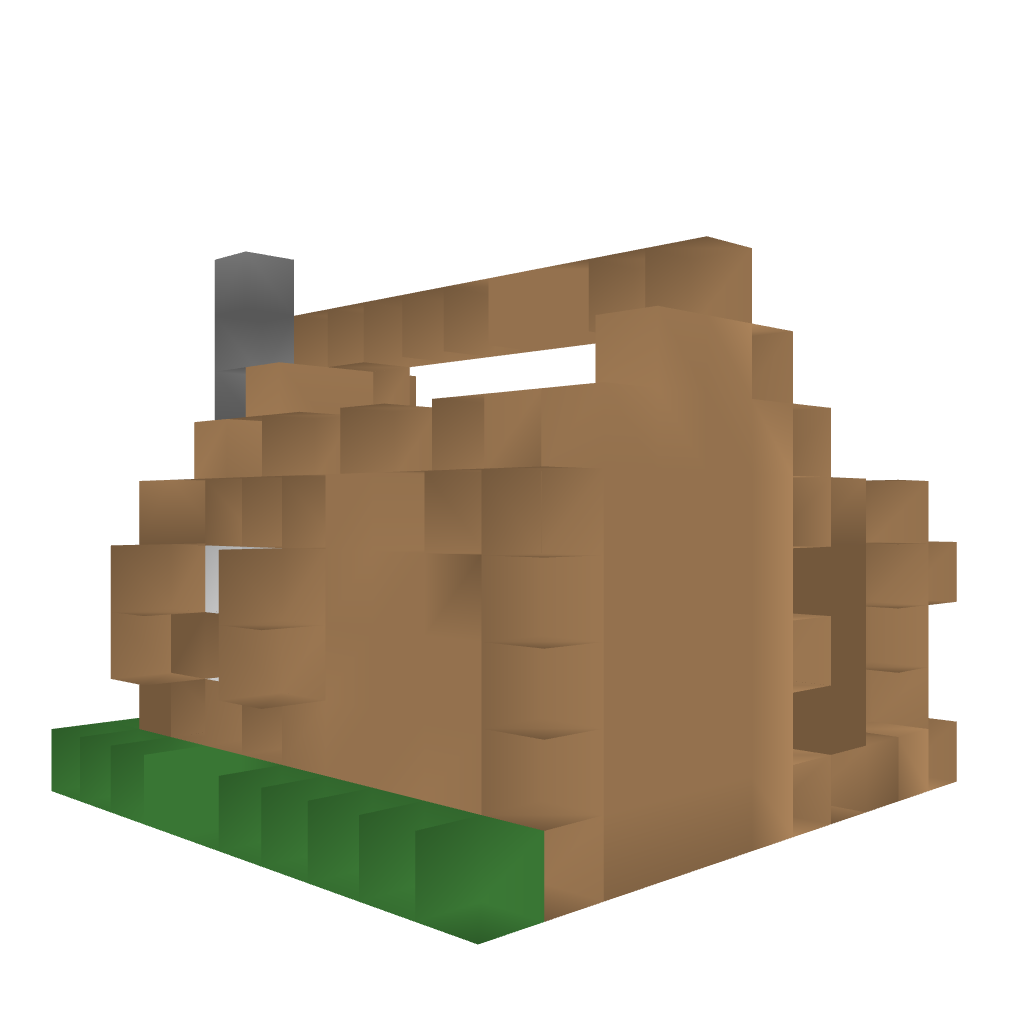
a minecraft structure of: Small Shack bad low quality